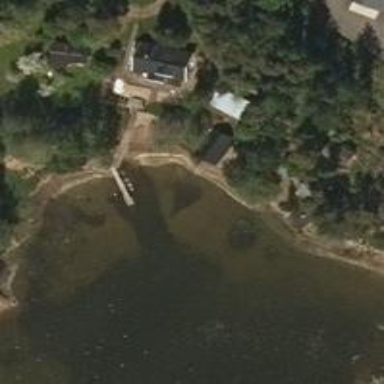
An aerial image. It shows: Man-made pier.